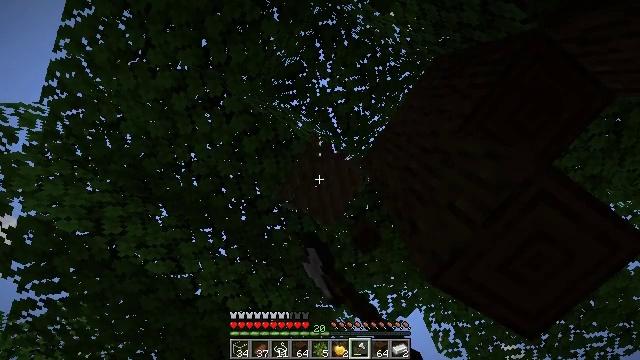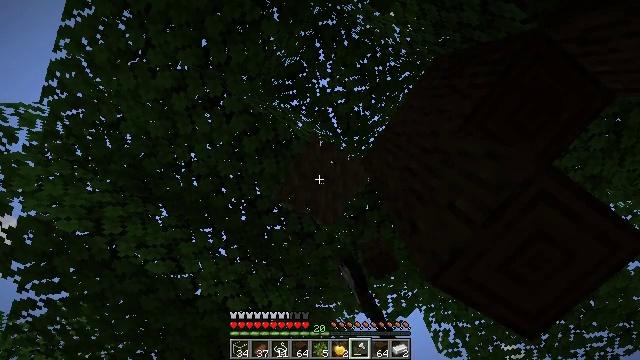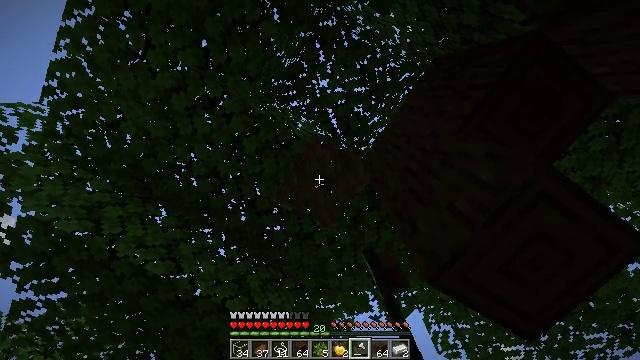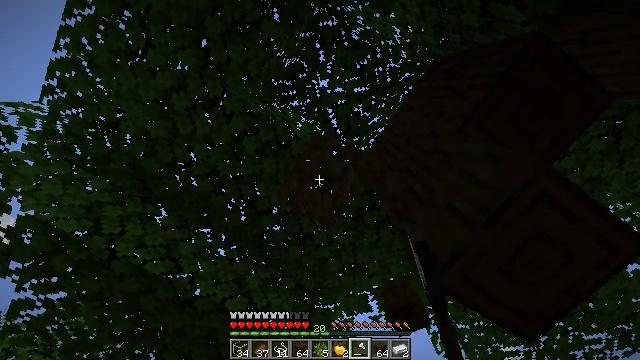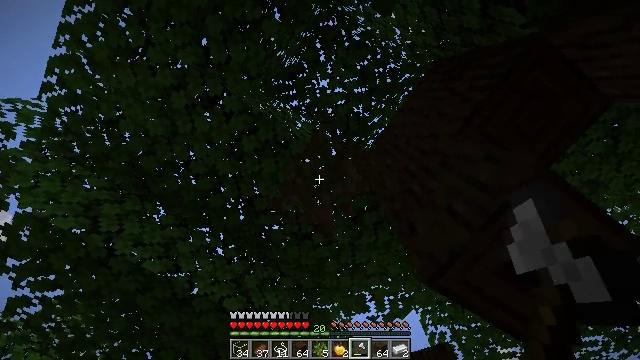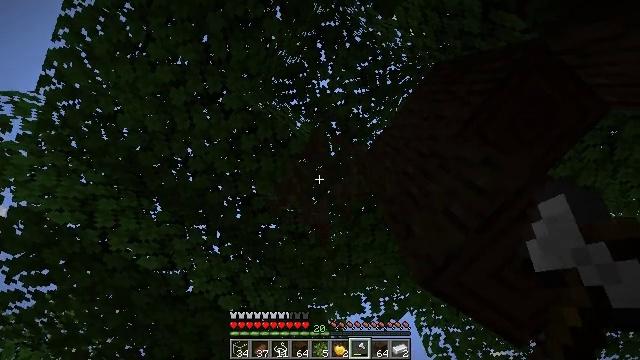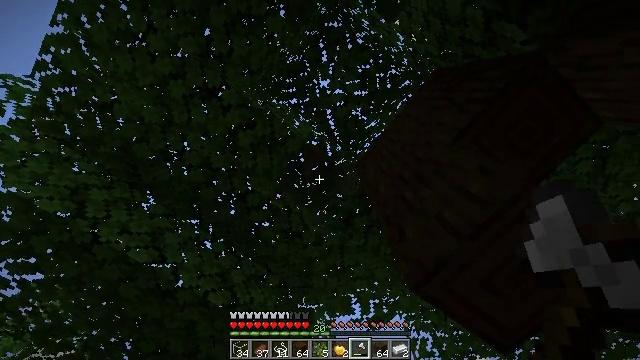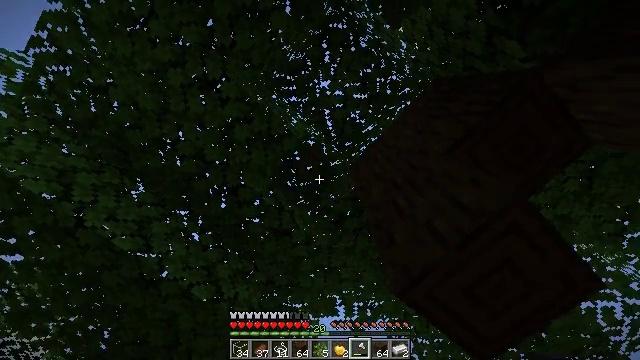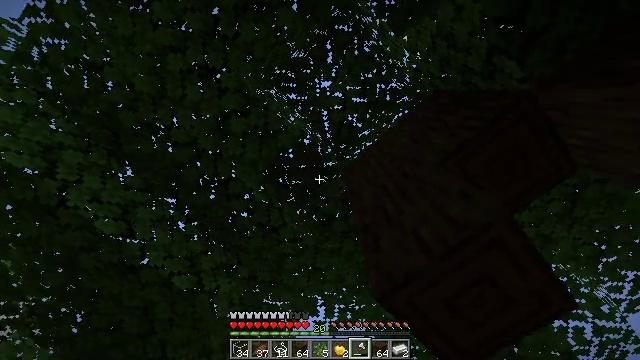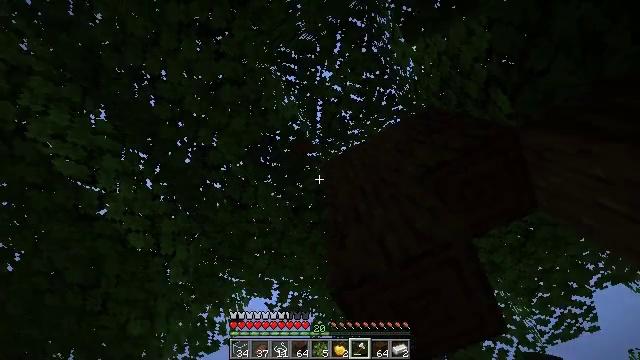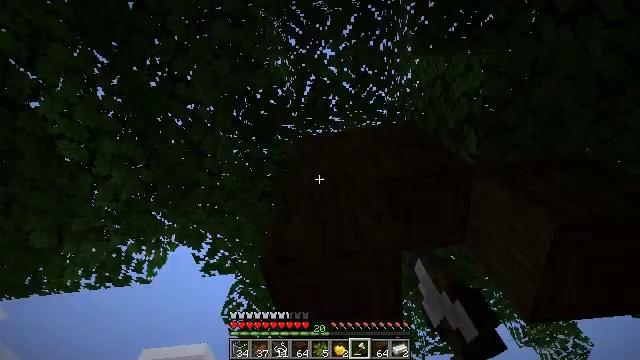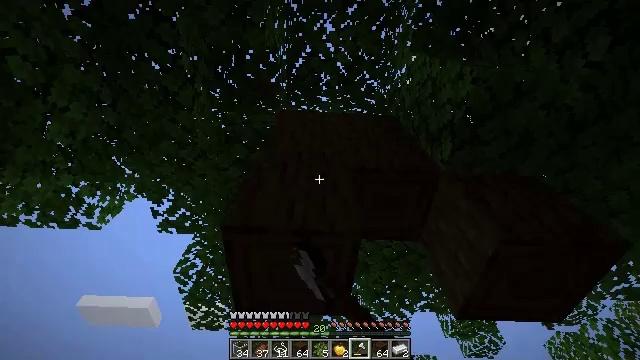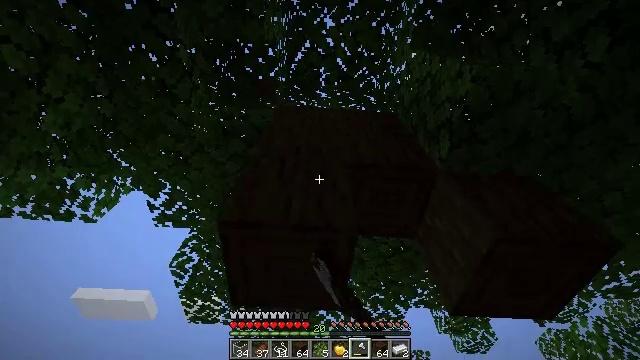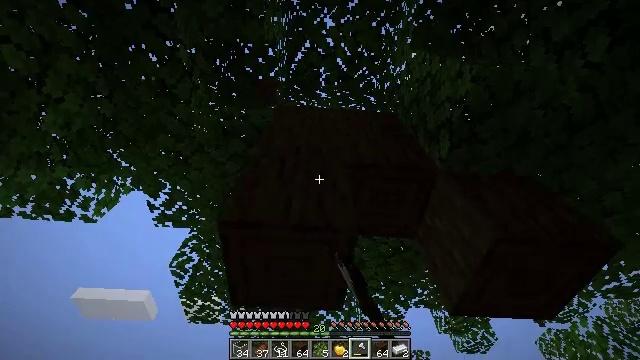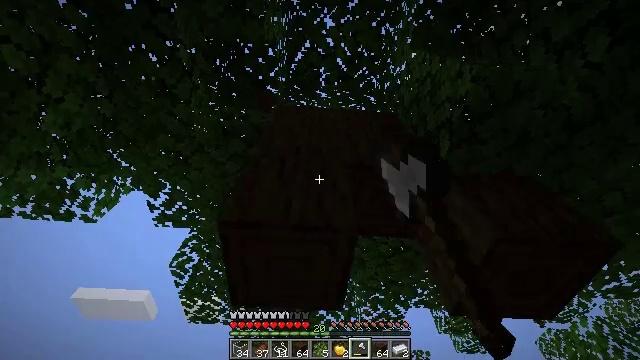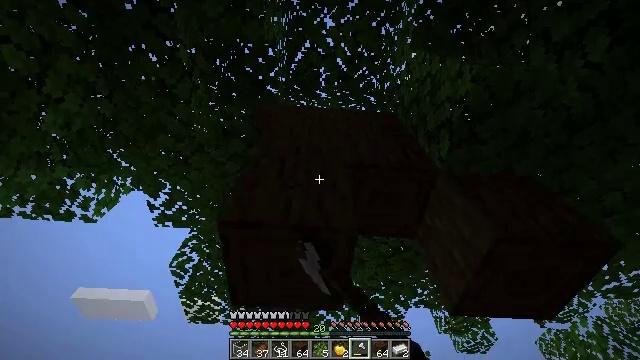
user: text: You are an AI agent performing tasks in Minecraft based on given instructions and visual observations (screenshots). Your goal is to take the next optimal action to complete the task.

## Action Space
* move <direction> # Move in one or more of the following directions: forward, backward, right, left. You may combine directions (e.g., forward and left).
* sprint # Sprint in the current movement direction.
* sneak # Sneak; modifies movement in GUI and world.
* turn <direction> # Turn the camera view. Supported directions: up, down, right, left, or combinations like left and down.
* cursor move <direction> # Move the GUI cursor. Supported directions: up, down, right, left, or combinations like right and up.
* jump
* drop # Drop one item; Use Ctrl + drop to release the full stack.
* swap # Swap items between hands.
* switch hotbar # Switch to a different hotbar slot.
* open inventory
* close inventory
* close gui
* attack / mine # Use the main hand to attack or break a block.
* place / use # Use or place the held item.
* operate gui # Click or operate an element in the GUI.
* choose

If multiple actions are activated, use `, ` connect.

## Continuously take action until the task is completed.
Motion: motion action
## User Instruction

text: Collect dark oak log for building.
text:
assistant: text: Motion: attack / mine
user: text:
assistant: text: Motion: attack / mine
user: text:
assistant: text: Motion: attack / mine
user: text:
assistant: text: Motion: attack / mine
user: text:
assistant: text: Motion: turn right, attack / mine
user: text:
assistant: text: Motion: turn right, attack / mine
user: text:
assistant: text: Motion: turn right, attack / mine
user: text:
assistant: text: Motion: turn right, attack / mine
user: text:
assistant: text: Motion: turn right and down, attack / mine
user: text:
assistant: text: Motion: turn right and down, attack / mine
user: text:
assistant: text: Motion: turn right and down, attack / mine
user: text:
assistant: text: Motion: turn right, attack / mine
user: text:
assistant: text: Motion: attack / mine
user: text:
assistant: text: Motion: attack / mine
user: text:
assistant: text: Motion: attack / mine
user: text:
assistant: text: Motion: attack / mine
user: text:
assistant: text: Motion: attack / mine
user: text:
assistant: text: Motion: attack / mine
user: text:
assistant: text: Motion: attack / mine
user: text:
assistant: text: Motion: attack / mine
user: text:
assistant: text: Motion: attack / mine
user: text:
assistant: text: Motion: attack / mine
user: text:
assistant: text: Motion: attack / mine
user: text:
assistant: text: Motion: turn left, attack / mine
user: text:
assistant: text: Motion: attack / mine
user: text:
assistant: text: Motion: attack / mine
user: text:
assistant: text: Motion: attack / mine
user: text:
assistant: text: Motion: attack / mine
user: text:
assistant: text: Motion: turn up, attack / mine
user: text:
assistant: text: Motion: turn up, attack / mine